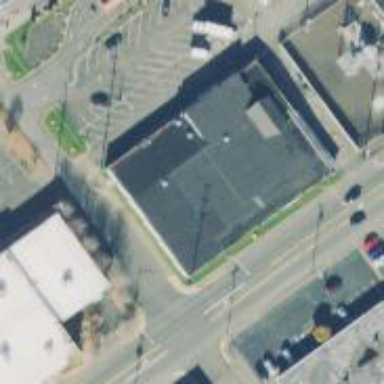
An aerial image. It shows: Building with bowling alley inside.